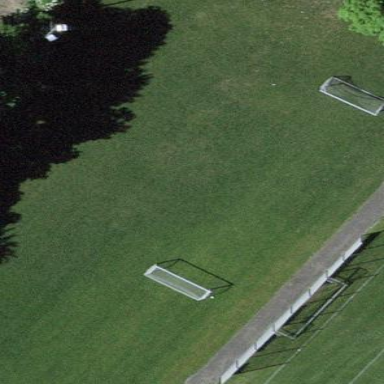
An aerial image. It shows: Grassy pitch for various sports activities.